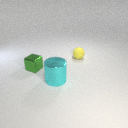
large cyan metal cylinder to the left of small yellow rubber sphere